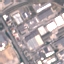
Label: Industrial